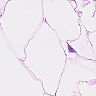
Metastatic tissue present: no